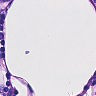
Metastatic tissue present: no